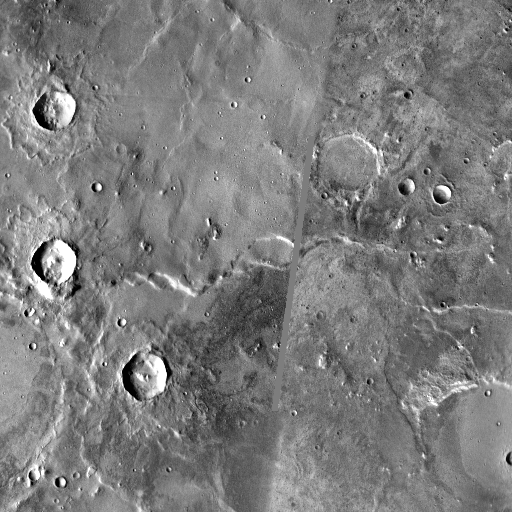
Crater classes present: Background, Other, Layered